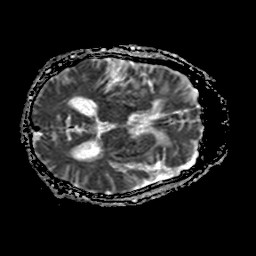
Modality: ADC
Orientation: axial
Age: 83
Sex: female
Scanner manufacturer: philips
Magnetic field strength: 1.5 T
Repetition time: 3.781 s
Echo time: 0.09565 s